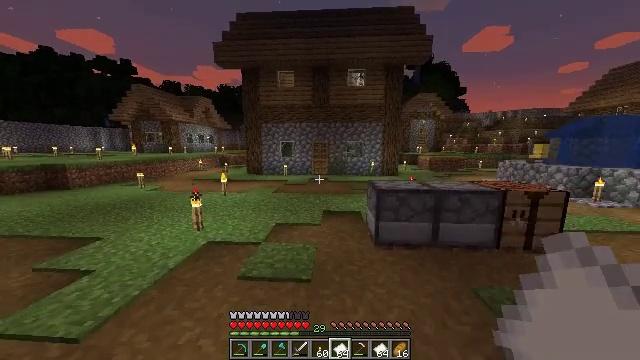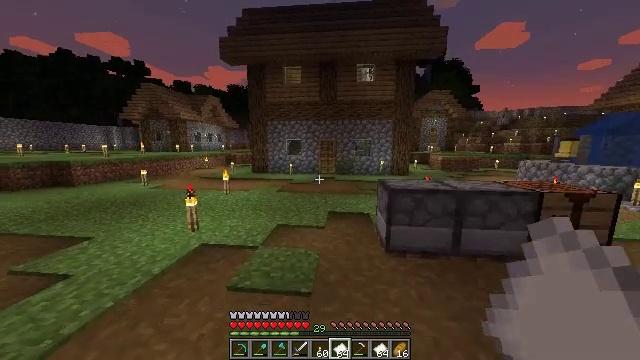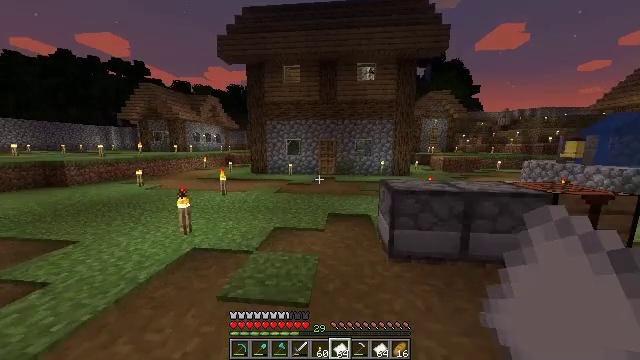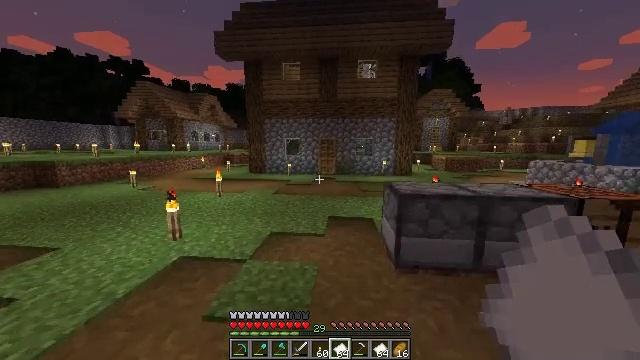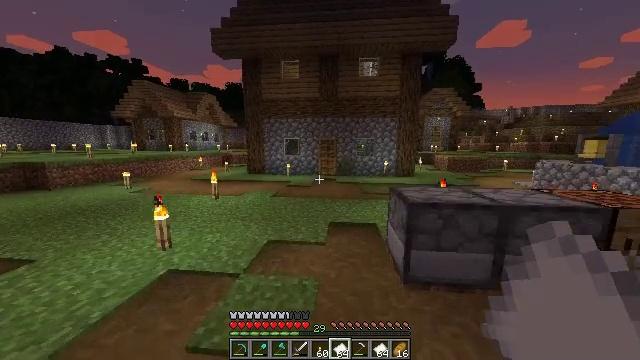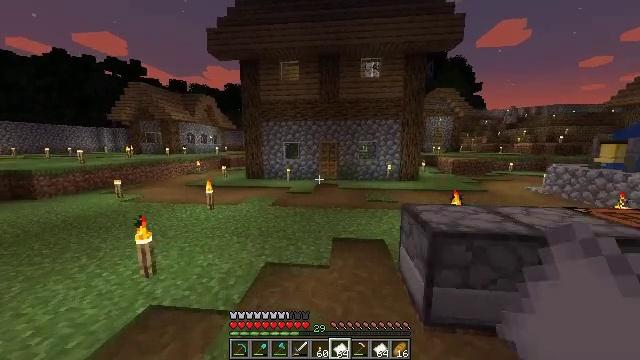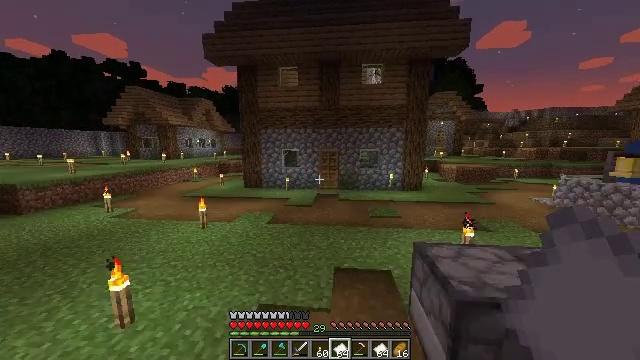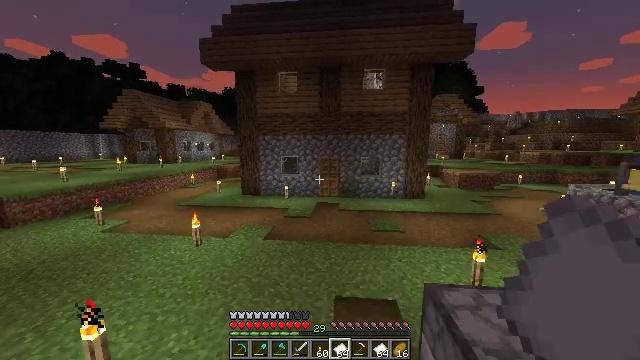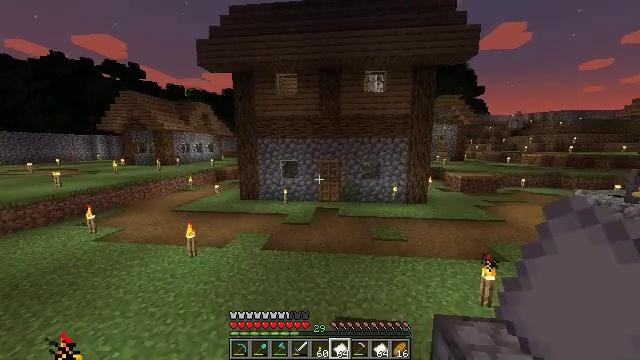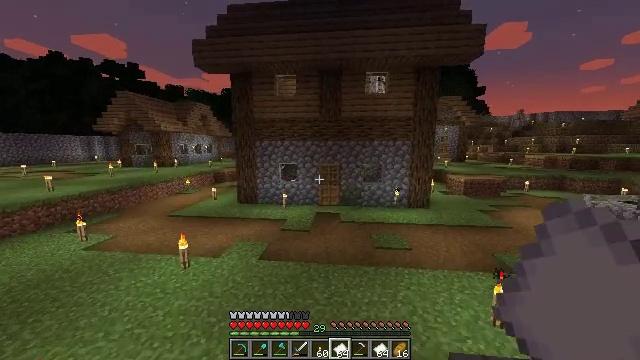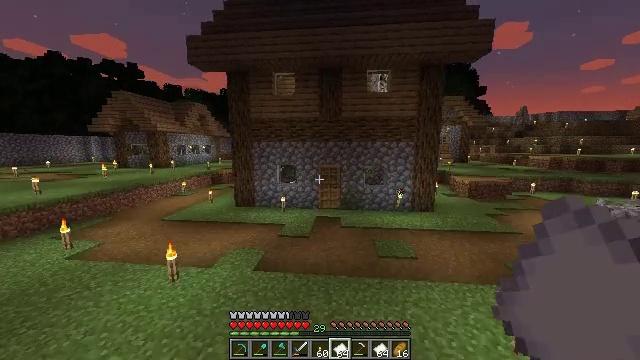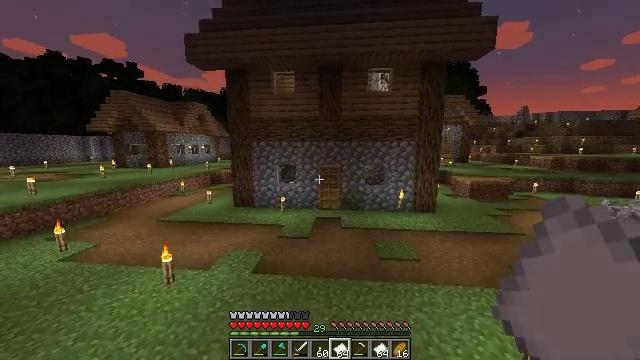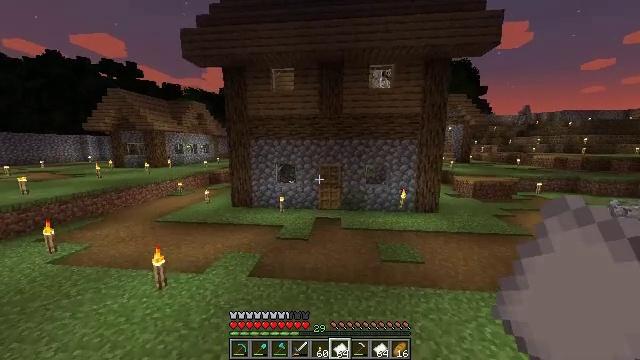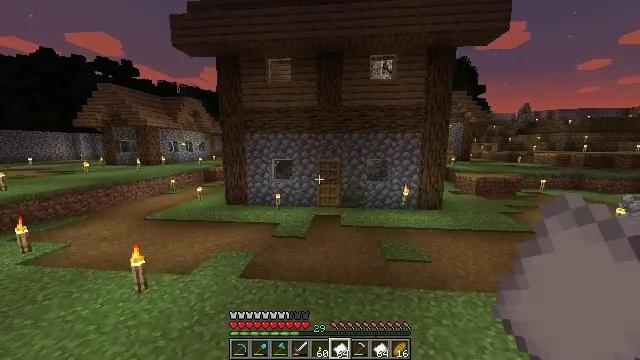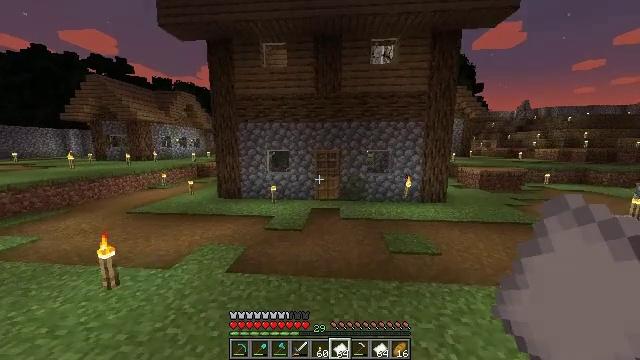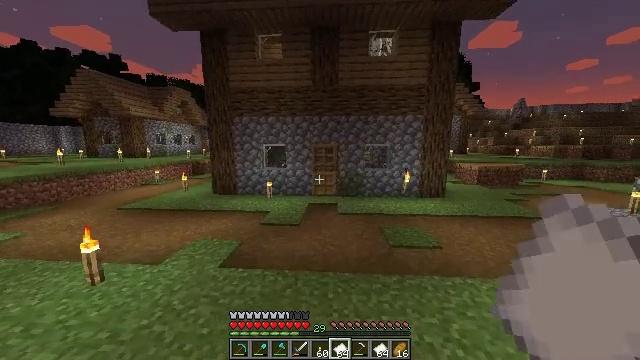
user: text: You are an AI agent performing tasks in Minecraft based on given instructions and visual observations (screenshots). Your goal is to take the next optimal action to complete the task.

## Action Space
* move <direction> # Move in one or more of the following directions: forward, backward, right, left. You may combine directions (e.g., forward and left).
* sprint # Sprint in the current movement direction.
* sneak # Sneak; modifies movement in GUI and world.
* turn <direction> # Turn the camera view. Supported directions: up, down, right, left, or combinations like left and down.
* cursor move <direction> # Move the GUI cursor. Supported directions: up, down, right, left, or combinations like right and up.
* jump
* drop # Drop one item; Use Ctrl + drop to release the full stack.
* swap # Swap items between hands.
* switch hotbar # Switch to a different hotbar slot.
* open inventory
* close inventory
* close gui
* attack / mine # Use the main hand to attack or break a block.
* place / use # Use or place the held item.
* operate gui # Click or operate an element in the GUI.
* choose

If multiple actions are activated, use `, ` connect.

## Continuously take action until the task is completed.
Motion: motion action
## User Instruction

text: Obtain stone by smelting cobblestone in the furnace.
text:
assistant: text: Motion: move forward, sprint, turn left
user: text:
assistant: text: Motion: move forward, sprint
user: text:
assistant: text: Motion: move forward, sprint
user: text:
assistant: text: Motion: move forward, sprint
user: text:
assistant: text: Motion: move forward, sprint, jump
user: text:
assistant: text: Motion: move forward, sprint, jump
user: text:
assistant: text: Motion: move forward, sprint, jump
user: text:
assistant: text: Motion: move forward, sprint, jump
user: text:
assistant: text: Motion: move forward, sprint, jump
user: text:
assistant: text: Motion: move forward, sprint, jump
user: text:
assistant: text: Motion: move forward, sprint, jump
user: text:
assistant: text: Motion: move forward, sprint, jump
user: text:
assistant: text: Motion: move forward, sprint, jump
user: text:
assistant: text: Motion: move forward, sprint, jump
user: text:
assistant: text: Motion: move forward, sprint, jump
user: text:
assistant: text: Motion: move forward, sprint, jump
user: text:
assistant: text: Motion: move forward, sprint, jump
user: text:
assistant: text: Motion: move forward, sprint, jump
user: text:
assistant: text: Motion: move forward, sprint, jump
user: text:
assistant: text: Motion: move forward, sprint, jump
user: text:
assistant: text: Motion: move forward, sprint, jump
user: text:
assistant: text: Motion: move forward, sprint, jump
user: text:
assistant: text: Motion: move forward, sprint, jump
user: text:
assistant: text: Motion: move forward, sprint
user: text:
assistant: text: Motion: move forward, sprint, turn right
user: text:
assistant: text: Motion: move forward, sprint
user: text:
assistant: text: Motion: move forward, sprint
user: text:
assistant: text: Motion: move forward, sprint
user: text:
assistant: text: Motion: move forward, sprint
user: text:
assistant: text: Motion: move forward, sprint